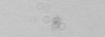
Label: camera_spot